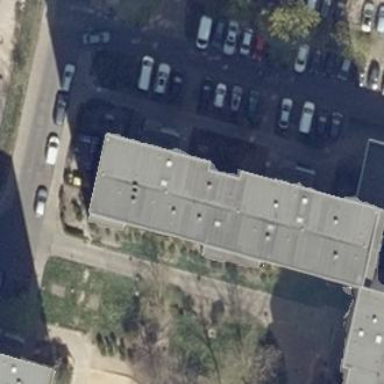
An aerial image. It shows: Flat-roofed apartment building.